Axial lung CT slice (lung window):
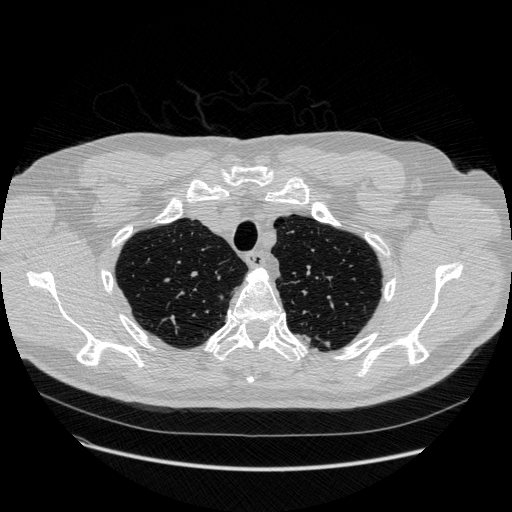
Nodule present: yes
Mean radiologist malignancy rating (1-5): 3.25